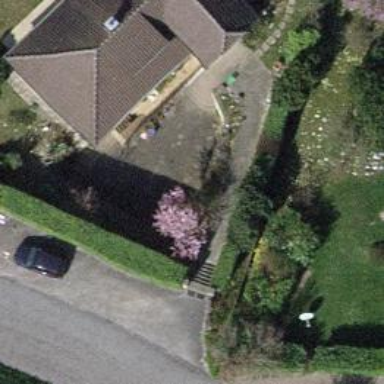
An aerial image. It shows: Garden with deciduous broadleaved trees.